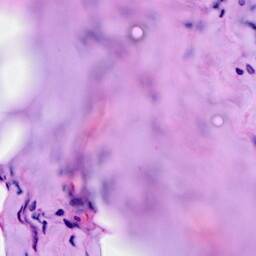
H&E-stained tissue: Breast